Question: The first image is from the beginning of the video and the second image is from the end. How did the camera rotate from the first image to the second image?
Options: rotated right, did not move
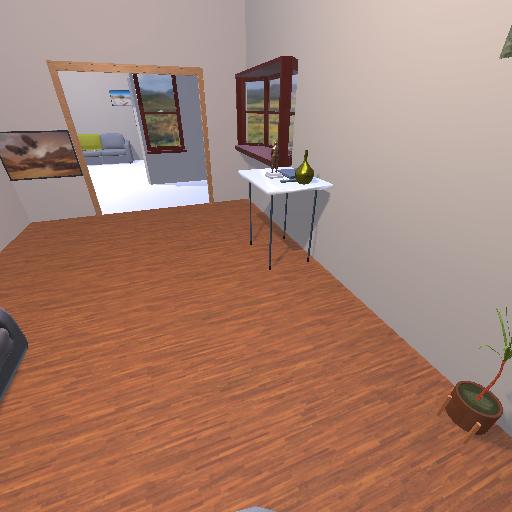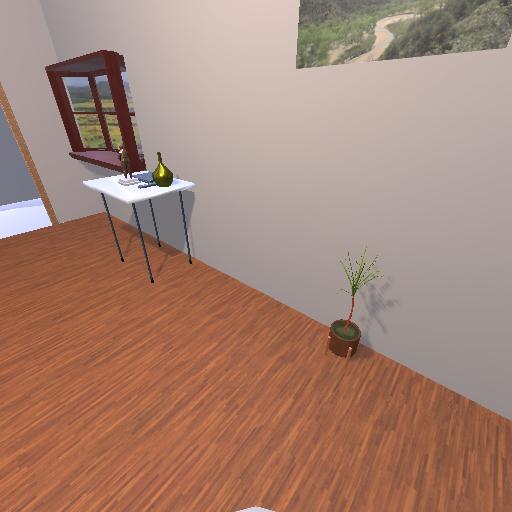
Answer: rotated right